Question: Please, run the following reproducible code:
'''
require(compiler)
a <- 1:80
n <- 1:140
fn <- cmpfun(function(a, n)
{
K <- ceiling(runif(n, min = 1, max = 80))
p <- length(K[K >= min(80, a + 5)]) / n
return(p)
})
'''
It is sure the 'fn()' function returns a number smaller than '1', due to the fact that it should return the frequency of the random numbers from 'K' which are greater than 'a + 5'; this can be verified with random integer inputs in 'fn()':
'''
for(i in seq(8, 80, 8))
{
for(j in seq(14, 140, 14))
{
print(fn(i,j))
}
}
'''
Now I would like to get the cross-function of 'fn()' applied to 'a' and 'n' arrays, and I thought 'outer()' was the best solution:
> The outer product of the arrays 'X' and 'Y' is the array 'A' with dimension 'c(dim(X), dim(Y))' where element 'A[c(arrayindex.x, arrayindex.y)] = FUN(X[arrayindex.x], Y[arrayindex.y], ...)'.
I would expect to get output from '0' to '1' but
'''
persp(x = a, y = n, z = outer(X = a, Y = n, FUN = fn),
ticktype = 'detailed', phi = 30, theta = 120)
'''
does return this output, instead:

What I am missing in the use of 'outer()'?
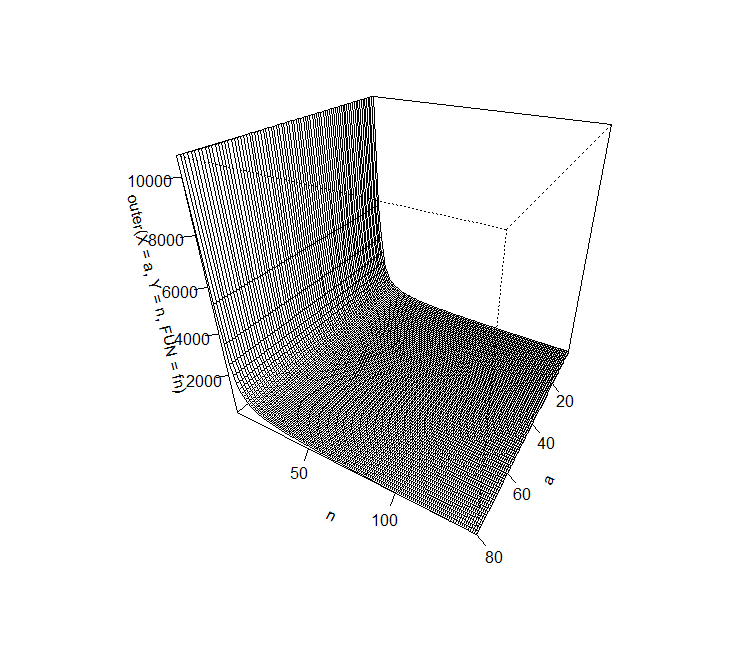
Answer: 'length(K[K >= min(80, a + 5)])' isn't what you think it is. 'outer' needs a function, which is vectorized in both parameters. Your function is vectorized by chance, but not in the way you want.
Look at this:
'''
set.seed(42)
n <- 1:5
x <- runif(n, min = 1, max = 80)
#[1] 73.26968 75.02896 23.60502 66.60536 51.69790
x/n
#[1] 73.269677 37.514479 7.868341 16.651341 10.339579
'''